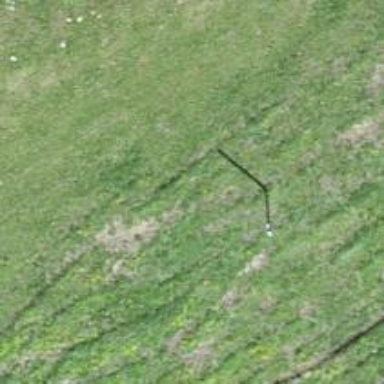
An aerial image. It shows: Power pole.